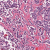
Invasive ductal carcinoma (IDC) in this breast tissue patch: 1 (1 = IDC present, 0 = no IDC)